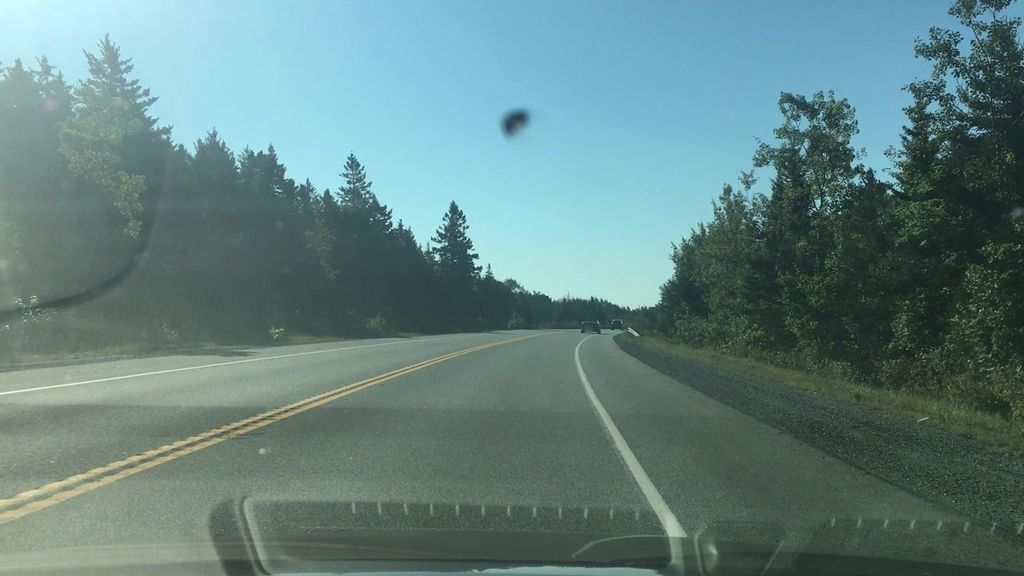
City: halifax